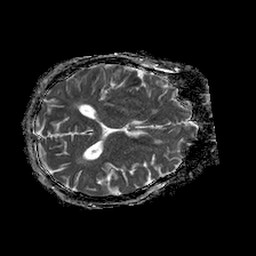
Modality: ADC
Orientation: axial
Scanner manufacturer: philips
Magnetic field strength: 1.5 T
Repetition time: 4.6 s
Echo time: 0.08631 s